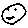
Label: smiley face